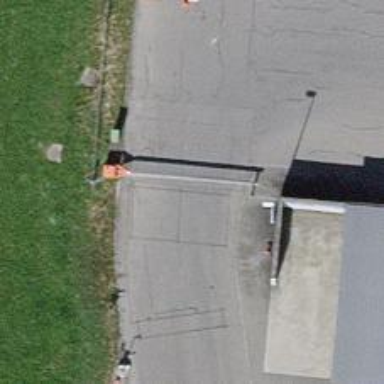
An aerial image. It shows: Lift gate barrier.